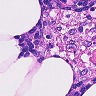
Metastatic tissue present: no